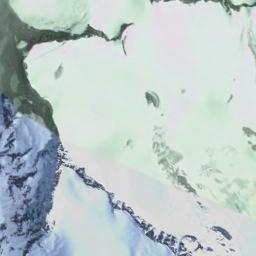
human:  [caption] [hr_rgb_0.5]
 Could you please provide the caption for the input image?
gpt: The snow berg is consist of bare land and white snow .

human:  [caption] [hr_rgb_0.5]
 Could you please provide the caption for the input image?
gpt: The ground on the snowberg is uneven .

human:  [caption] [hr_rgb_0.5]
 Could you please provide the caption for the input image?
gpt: The snowberg is covered with glaciers .

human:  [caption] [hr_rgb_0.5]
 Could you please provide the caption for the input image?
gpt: A snow-covered mountain covered in large areas .

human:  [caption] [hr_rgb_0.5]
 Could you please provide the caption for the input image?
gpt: There are full of snow on the snowberg .